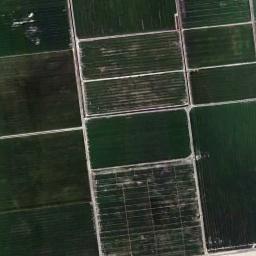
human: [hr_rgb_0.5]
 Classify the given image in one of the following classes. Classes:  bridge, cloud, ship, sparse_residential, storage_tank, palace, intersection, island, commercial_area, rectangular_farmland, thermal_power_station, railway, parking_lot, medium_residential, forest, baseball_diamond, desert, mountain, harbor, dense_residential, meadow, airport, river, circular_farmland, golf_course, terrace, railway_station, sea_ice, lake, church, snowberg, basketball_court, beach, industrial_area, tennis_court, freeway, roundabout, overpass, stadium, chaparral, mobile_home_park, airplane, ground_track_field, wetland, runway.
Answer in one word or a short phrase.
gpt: rectangular_farmland